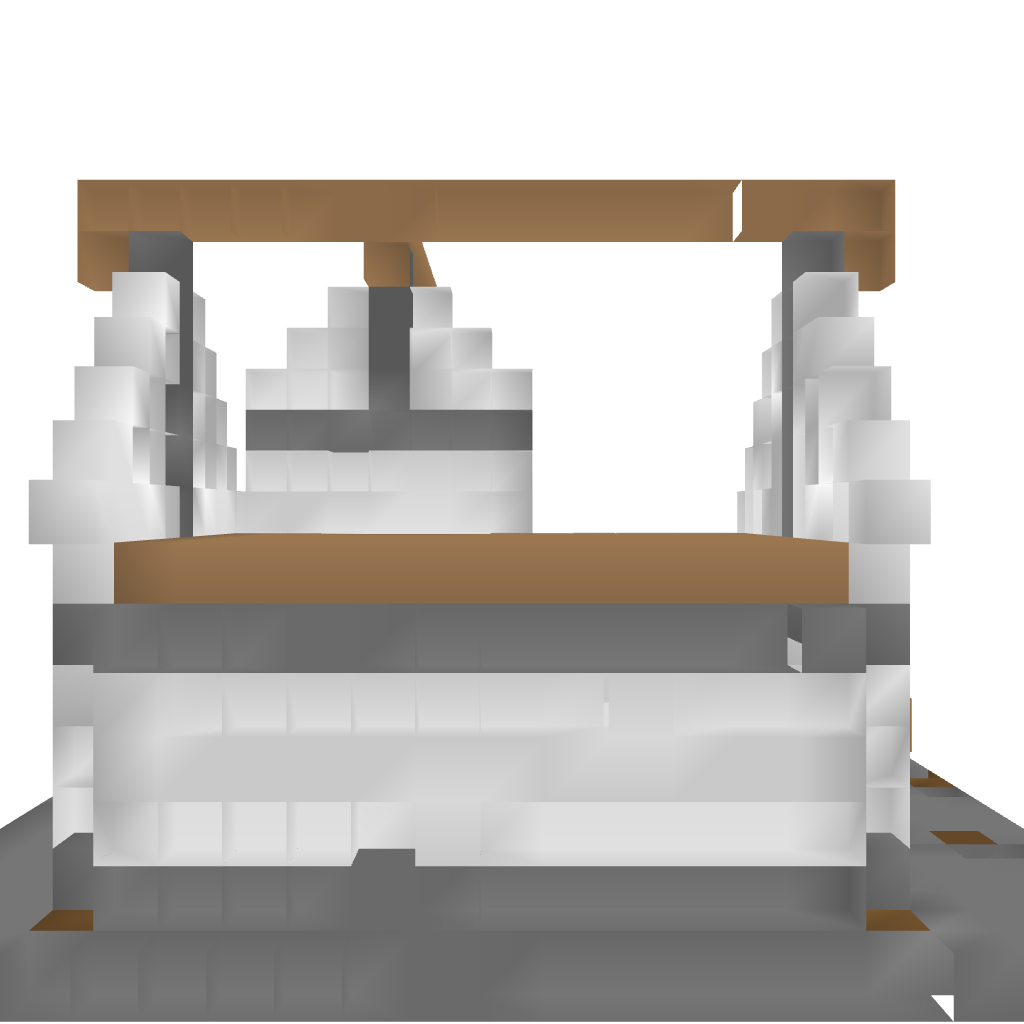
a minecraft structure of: Tudor Style House with Hayloft and Stables bad low quality